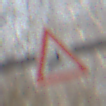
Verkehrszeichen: WildwechselLinks
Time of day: MorningAfternoon
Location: Outdoor (Nature)
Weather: Clear
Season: Winter
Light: Natural